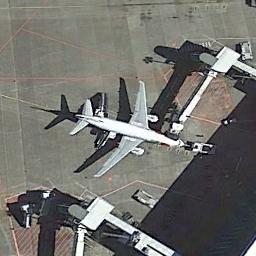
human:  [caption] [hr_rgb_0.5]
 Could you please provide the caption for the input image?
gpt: An airplane is parked next to the terminal .

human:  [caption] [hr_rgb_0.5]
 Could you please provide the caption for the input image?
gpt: A white plane parked next to a boarding bridge and some no-stop areas marked by rosy slashes beside .

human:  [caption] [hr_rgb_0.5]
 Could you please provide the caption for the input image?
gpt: An aircraft was parked at the corresponding gates, And there are many red markings on the ground .

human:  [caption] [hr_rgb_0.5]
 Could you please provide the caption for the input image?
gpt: An airplane was parked on the airport .

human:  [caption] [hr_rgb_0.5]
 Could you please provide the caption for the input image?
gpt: One plane is in the parking lot .